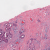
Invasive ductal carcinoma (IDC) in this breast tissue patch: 1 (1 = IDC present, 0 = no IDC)